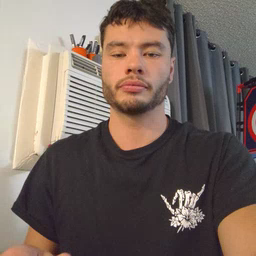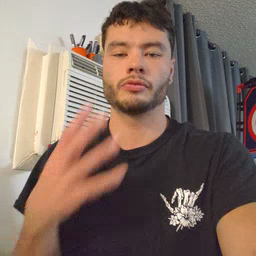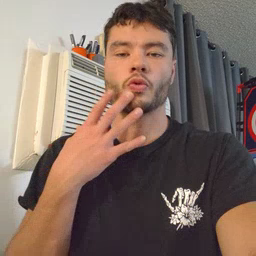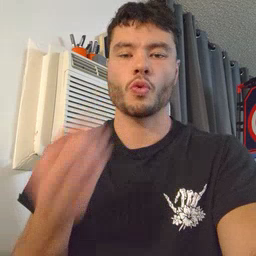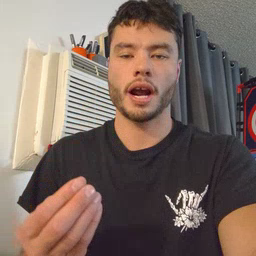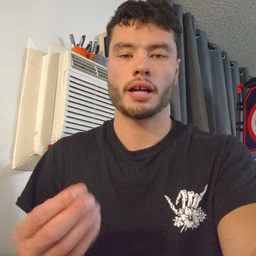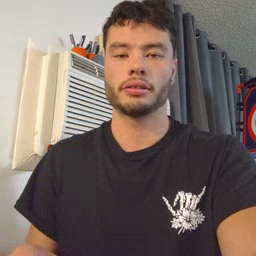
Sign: wet